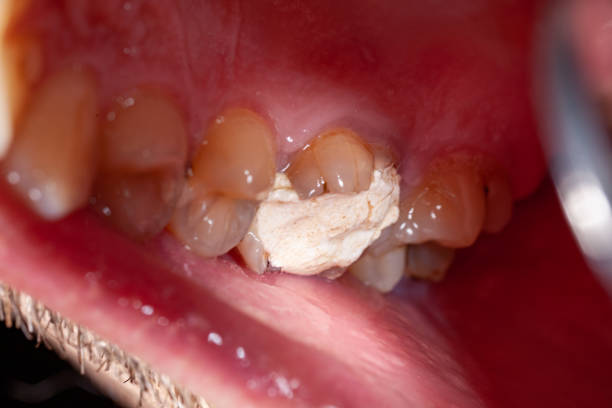
Condition: Gingivitis